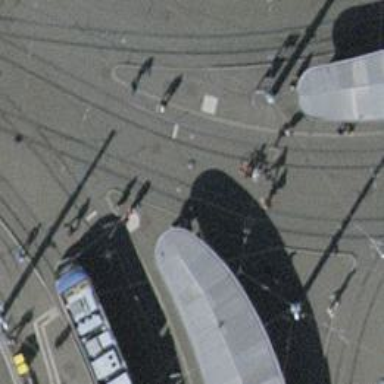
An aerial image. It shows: Tram stop with stop position for public transport.